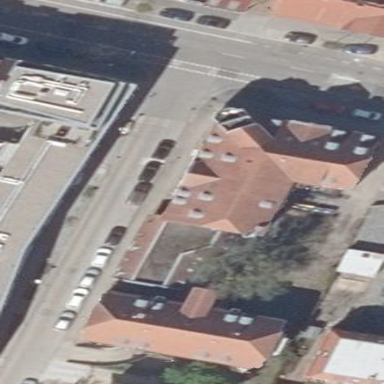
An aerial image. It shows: Hotel with mansard roof.